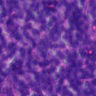
Metastatic tissue present: no